如图，$AB$，$DE$是$\odot O$的直径，$C$是$\overset{\frown}{AE}$的中点，连接$AC$，$CE$，$BE$，$BD$，$BC$，若$\angle A = 62^\circ$，则$\angle D$的度数为（\quad\quad）}

\vspace{0.3cm}
\noindent\textbf{A．$34^\circ$\quad\quad B．$31^\circ$\quad\quad C．$30^\circ$\quad\quad D．$24^\circ$}
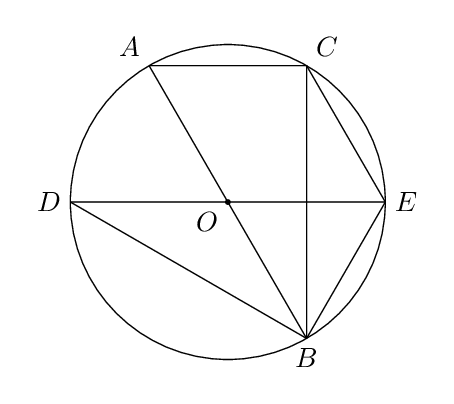
【解答】
\vspace{0.5cm}
\noindent\textbf{【答案】A}

\vspace{0.5cm}
\noindent\textbf{【分析】本题考查了圆周角定理，根据题目的已知条件并结合图形添加适当的辅助线是解题的关键．}
\noindent\textbf{连接$OC$，先利用圆周角定理可得$\angle BOC = 124^\circ$，再利用等腰三角形的性质可得$\angle A = \angle ACO = 62^\circ$，从而可得$\angle AOC = 56^\circ$，从而可得$\angle AOC = \angle COE = 56^\circ$，进而可得$\angle BOE = 68^\circ$，最后根据圆周角定理进行计算即可解答．}

\vspace{0.5cm}
\noindent\textbf{【详解】解：连接$OC$，}

\noindent\textbf{$\because \angle A = 62^\circ$，}
\noindent\textbf{$\therefore \angle BOC = 2\angle A = 124^\circ$，}
\noindent\textbf{$\because OA = OC$，}
\noindent\textbf{$\therefore \angle A = \angle ACO = 62^\circ$，}
\noindent\textbf{$\therefore \angle AOC = 180^\circ - \angle A - \angle ACO = 56^\circ$，}
\noindent\textbf{$\because C$是$\overset{\frown}{AE}$的中点，}
\noindent\textbf{$\therefore \overset{\frown}{AC} = \overset{\frown}{CE}$，}
\noindent\textbf{$\therefore \angle AOC = \angle COE = 56^\circ$，}
\noindent\textbf{$\therefore \angle BOE = \angle BOC - \angle COE = 68^\circ$，}
\noindent\textbf{$\therefore \angle D = \dfrac{1}{2}\angle BOE = 34^\circ$．}
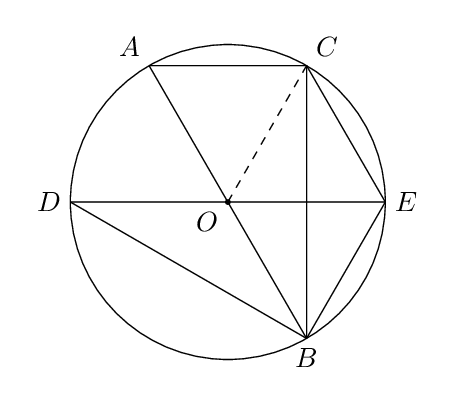